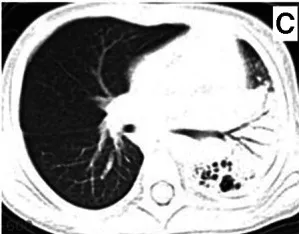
Chest computed tomography on the seventh day of admission showing left lung consolidation, atelectasis,CT scan.
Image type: radiology (ct)